Question: See picture example below, I'd like to know how it is possible to make the last button in a row of divs a different color. Can it be achieved using :last-child using CSS within the DIVs?
I'd like to make the last button green like the design I have below:
Thanks!

HTML:
'''
<div class="span3">
<h3 class="icon_office">Daily office cleaning</h3>
<p>Office, meeting rooms, communal areas, washrooms and hygiene areas.</p>
<a class="btn btn-large btn-primary" href="#>Learn More</a>
</div>
<div class="span3">
<h3 class="icon_retail">Retail cleaning</h3>
<p>The cleaning and maintenance of public circulation areas, shopping centres, retail complexes etc.</p>
<a class="btn btn-large btn-primary" href="#">Learn More</a>
</div>
<div class="span3">
<h3 class="icon_edu">Educational cleaning</h3>
<p>The general cleaning of all aspects of public sector establishments, schools and colleges.</p>
<a class="btn btn-large btn-primary" href="#">Learn More</a>
</div>
<div class="span3">
<h3 class="icon_special">Specialist cleaning</h3>
<p>We also provide specialist cleaning and support services.</p>
<a class="btn btn-large btn-primary" href="#">Learn More</a>
</div>
'''
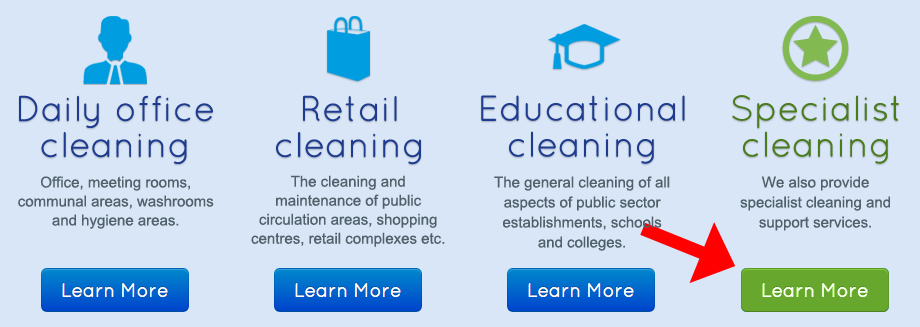
Answer: Using ':last-child':
'''
.services .span3:last-child .btn {
background : green;
}
'''
Using adjacent sibling selector:
'''
.services .icon_special + p + .btn {
background: green;
}
'''